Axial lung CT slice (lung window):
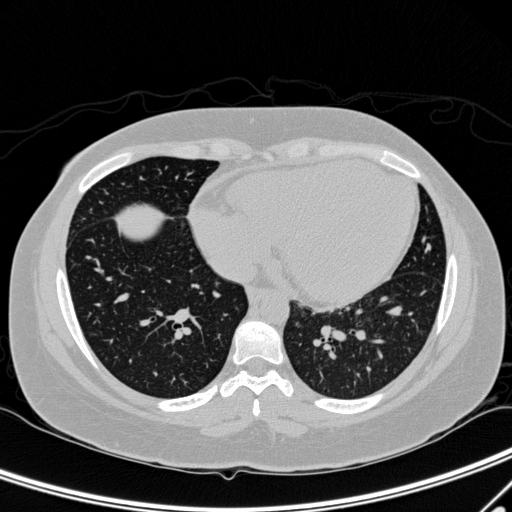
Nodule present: no